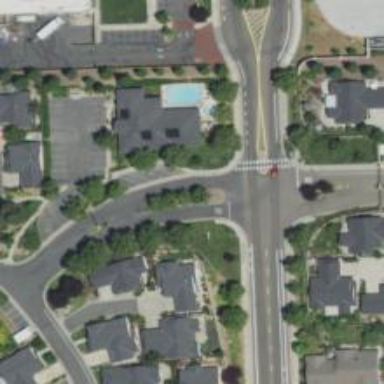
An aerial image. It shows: Unmarked road crossing.